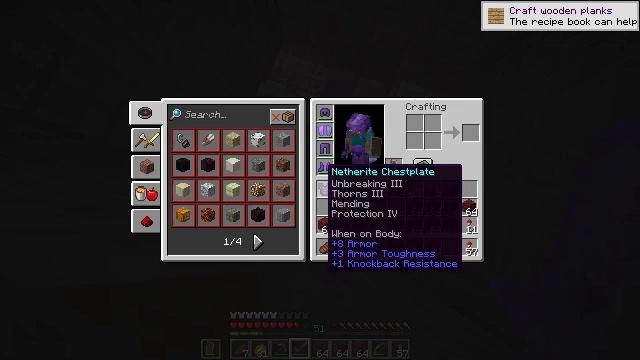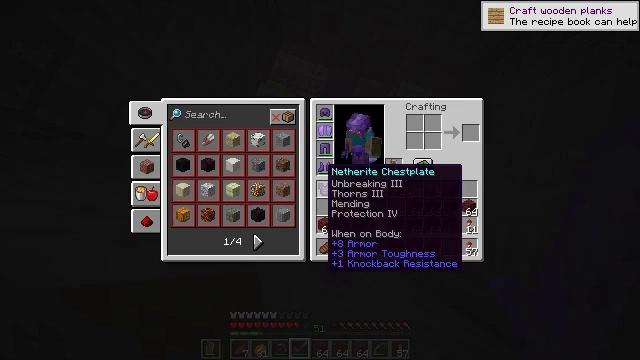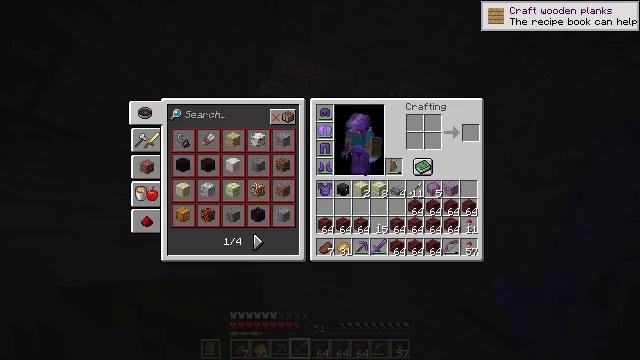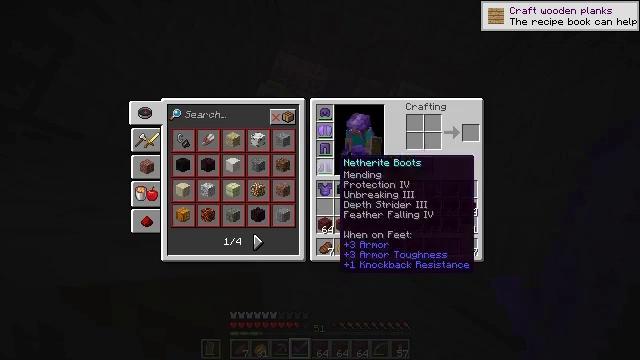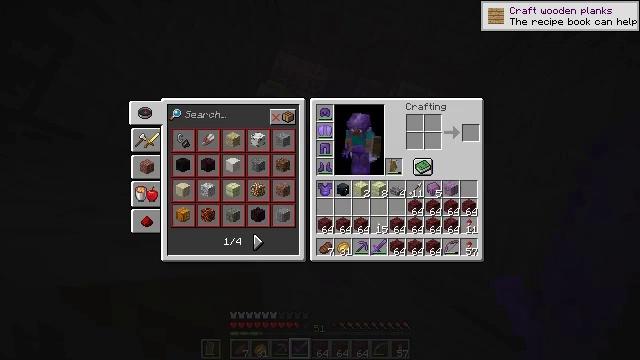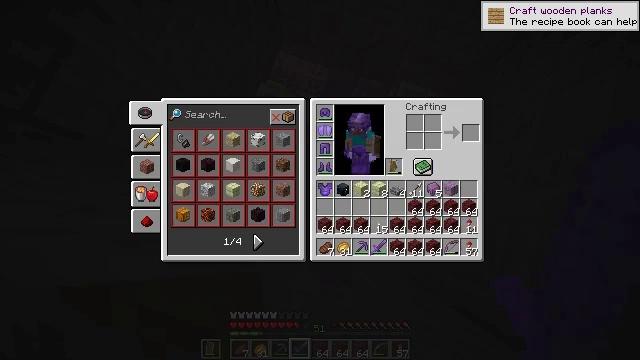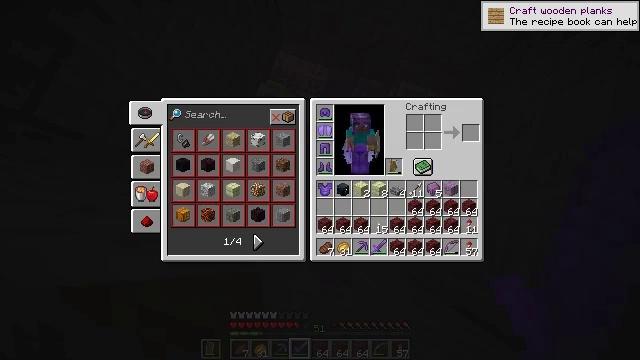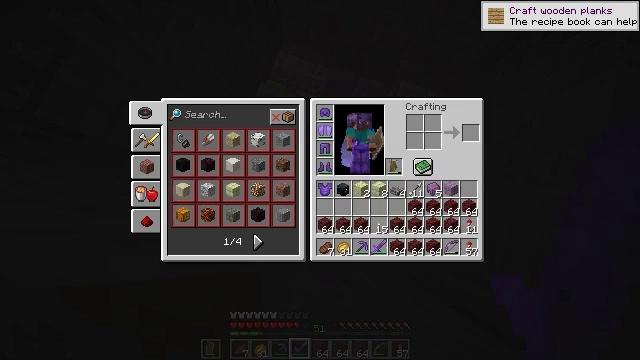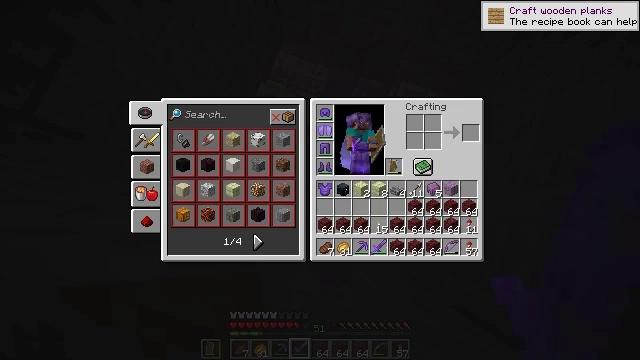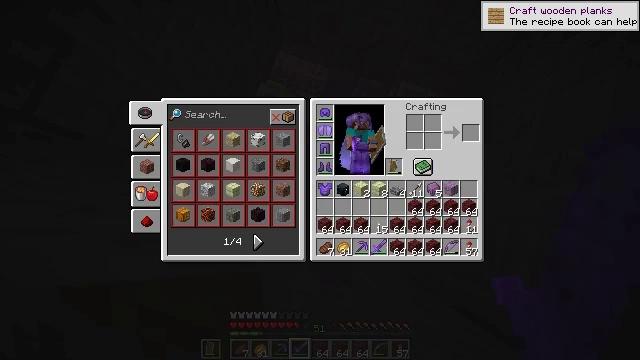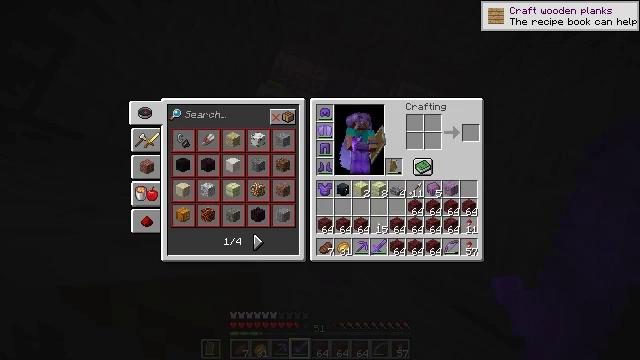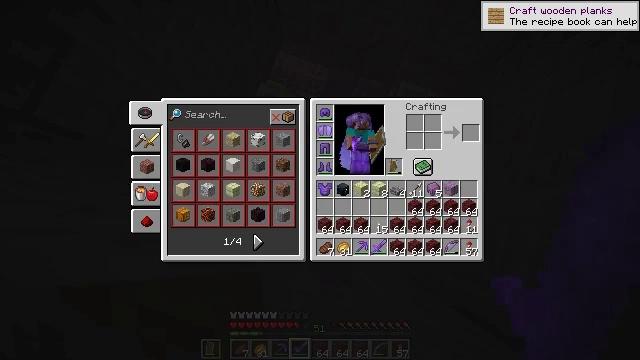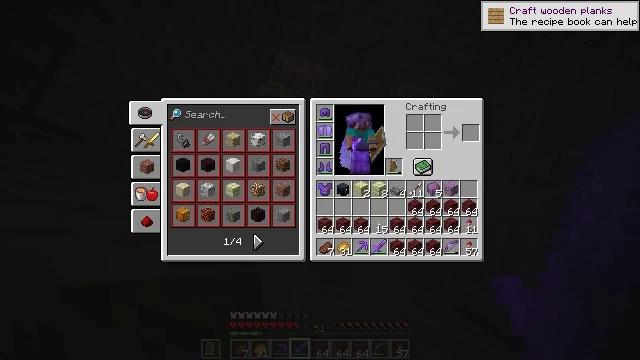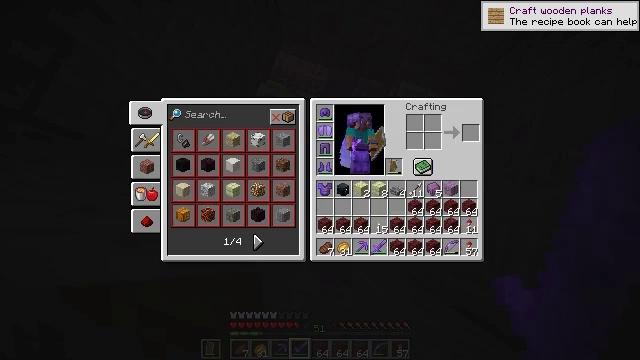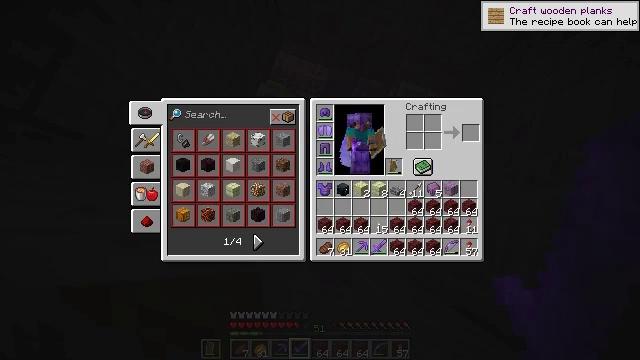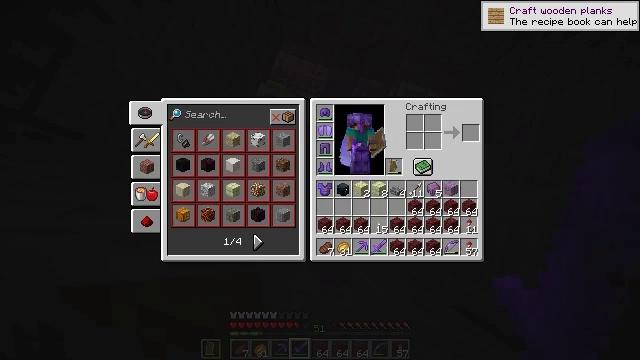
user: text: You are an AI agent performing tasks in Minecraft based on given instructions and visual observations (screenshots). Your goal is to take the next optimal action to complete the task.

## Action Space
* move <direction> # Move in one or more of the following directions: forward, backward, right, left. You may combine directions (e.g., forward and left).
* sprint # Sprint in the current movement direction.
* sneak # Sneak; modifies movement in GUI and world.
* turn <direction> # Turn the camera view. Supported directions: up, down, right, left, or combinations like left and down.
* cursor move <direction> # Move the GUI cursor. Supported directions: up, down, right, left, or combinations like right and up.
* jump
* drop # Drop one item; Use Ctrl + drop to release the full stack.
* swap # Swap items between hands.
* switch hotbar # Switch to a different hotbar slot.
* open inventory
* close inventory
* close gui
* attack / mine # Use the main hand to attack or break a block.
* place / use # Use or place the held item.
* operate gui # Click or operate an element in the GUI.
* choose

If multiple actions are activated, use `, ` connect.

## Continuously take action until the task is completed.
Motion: motion action
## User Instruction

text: Mine the purpur slab in the End city.
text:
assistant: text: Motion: no_op
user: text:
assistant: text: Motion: no_op
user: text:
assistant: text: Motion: cursor move right
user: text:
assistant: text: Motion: cursor move right
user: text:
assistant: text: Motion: cursor move right and up
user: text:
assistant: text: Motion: cursor move right and up
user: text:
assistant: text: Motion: cursor move right and up
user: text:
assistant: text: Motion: cursor move right
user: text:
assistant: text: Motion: no_op
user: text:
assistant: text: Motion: no_op
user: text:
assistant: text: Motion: cursor move down
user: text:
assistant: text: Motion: cursor move down
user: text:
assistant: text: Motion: cursor move down
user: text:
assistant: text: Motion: no_op
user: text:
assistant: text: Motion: no_op
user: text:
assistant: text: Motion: close inventory
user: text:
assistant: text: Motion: close inventory
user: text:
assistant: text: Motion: turn right
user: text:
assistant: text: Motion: turn right
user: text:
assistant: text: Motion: turn right
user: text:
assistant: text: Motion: no_op
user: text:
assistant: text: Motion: no_op
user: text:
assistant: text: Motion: no_op
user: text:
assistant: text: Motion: move forward
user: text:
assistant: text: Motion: no_op
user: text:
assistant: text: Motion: move right
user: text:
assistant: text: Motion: move right
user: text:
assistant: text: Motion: move forward and move right
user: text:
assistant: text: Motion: move forward and move right
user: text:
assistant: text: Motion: move forward and move right